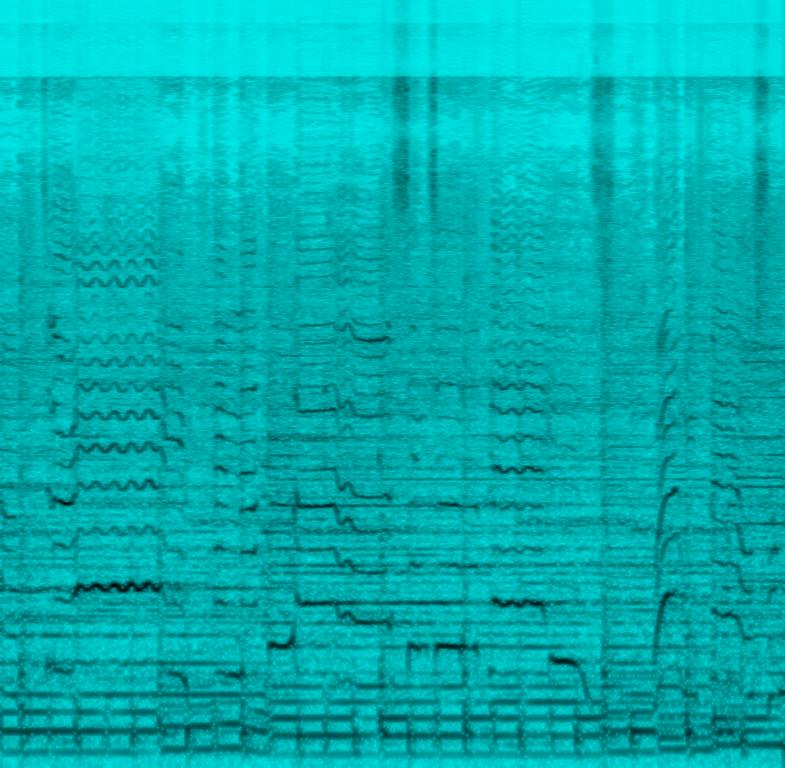
This song carries a powerful air of conviction with it that is aided by  the singer's soulful performance. It's a heartbreak song and although it feels sad, it also feels like a reclamation of power. It's a live performance with a full band including guitarists, violinists, a pianist and a drummer who plays a pop beat. The genre for this song could be classified as pop-soul.